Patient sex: M
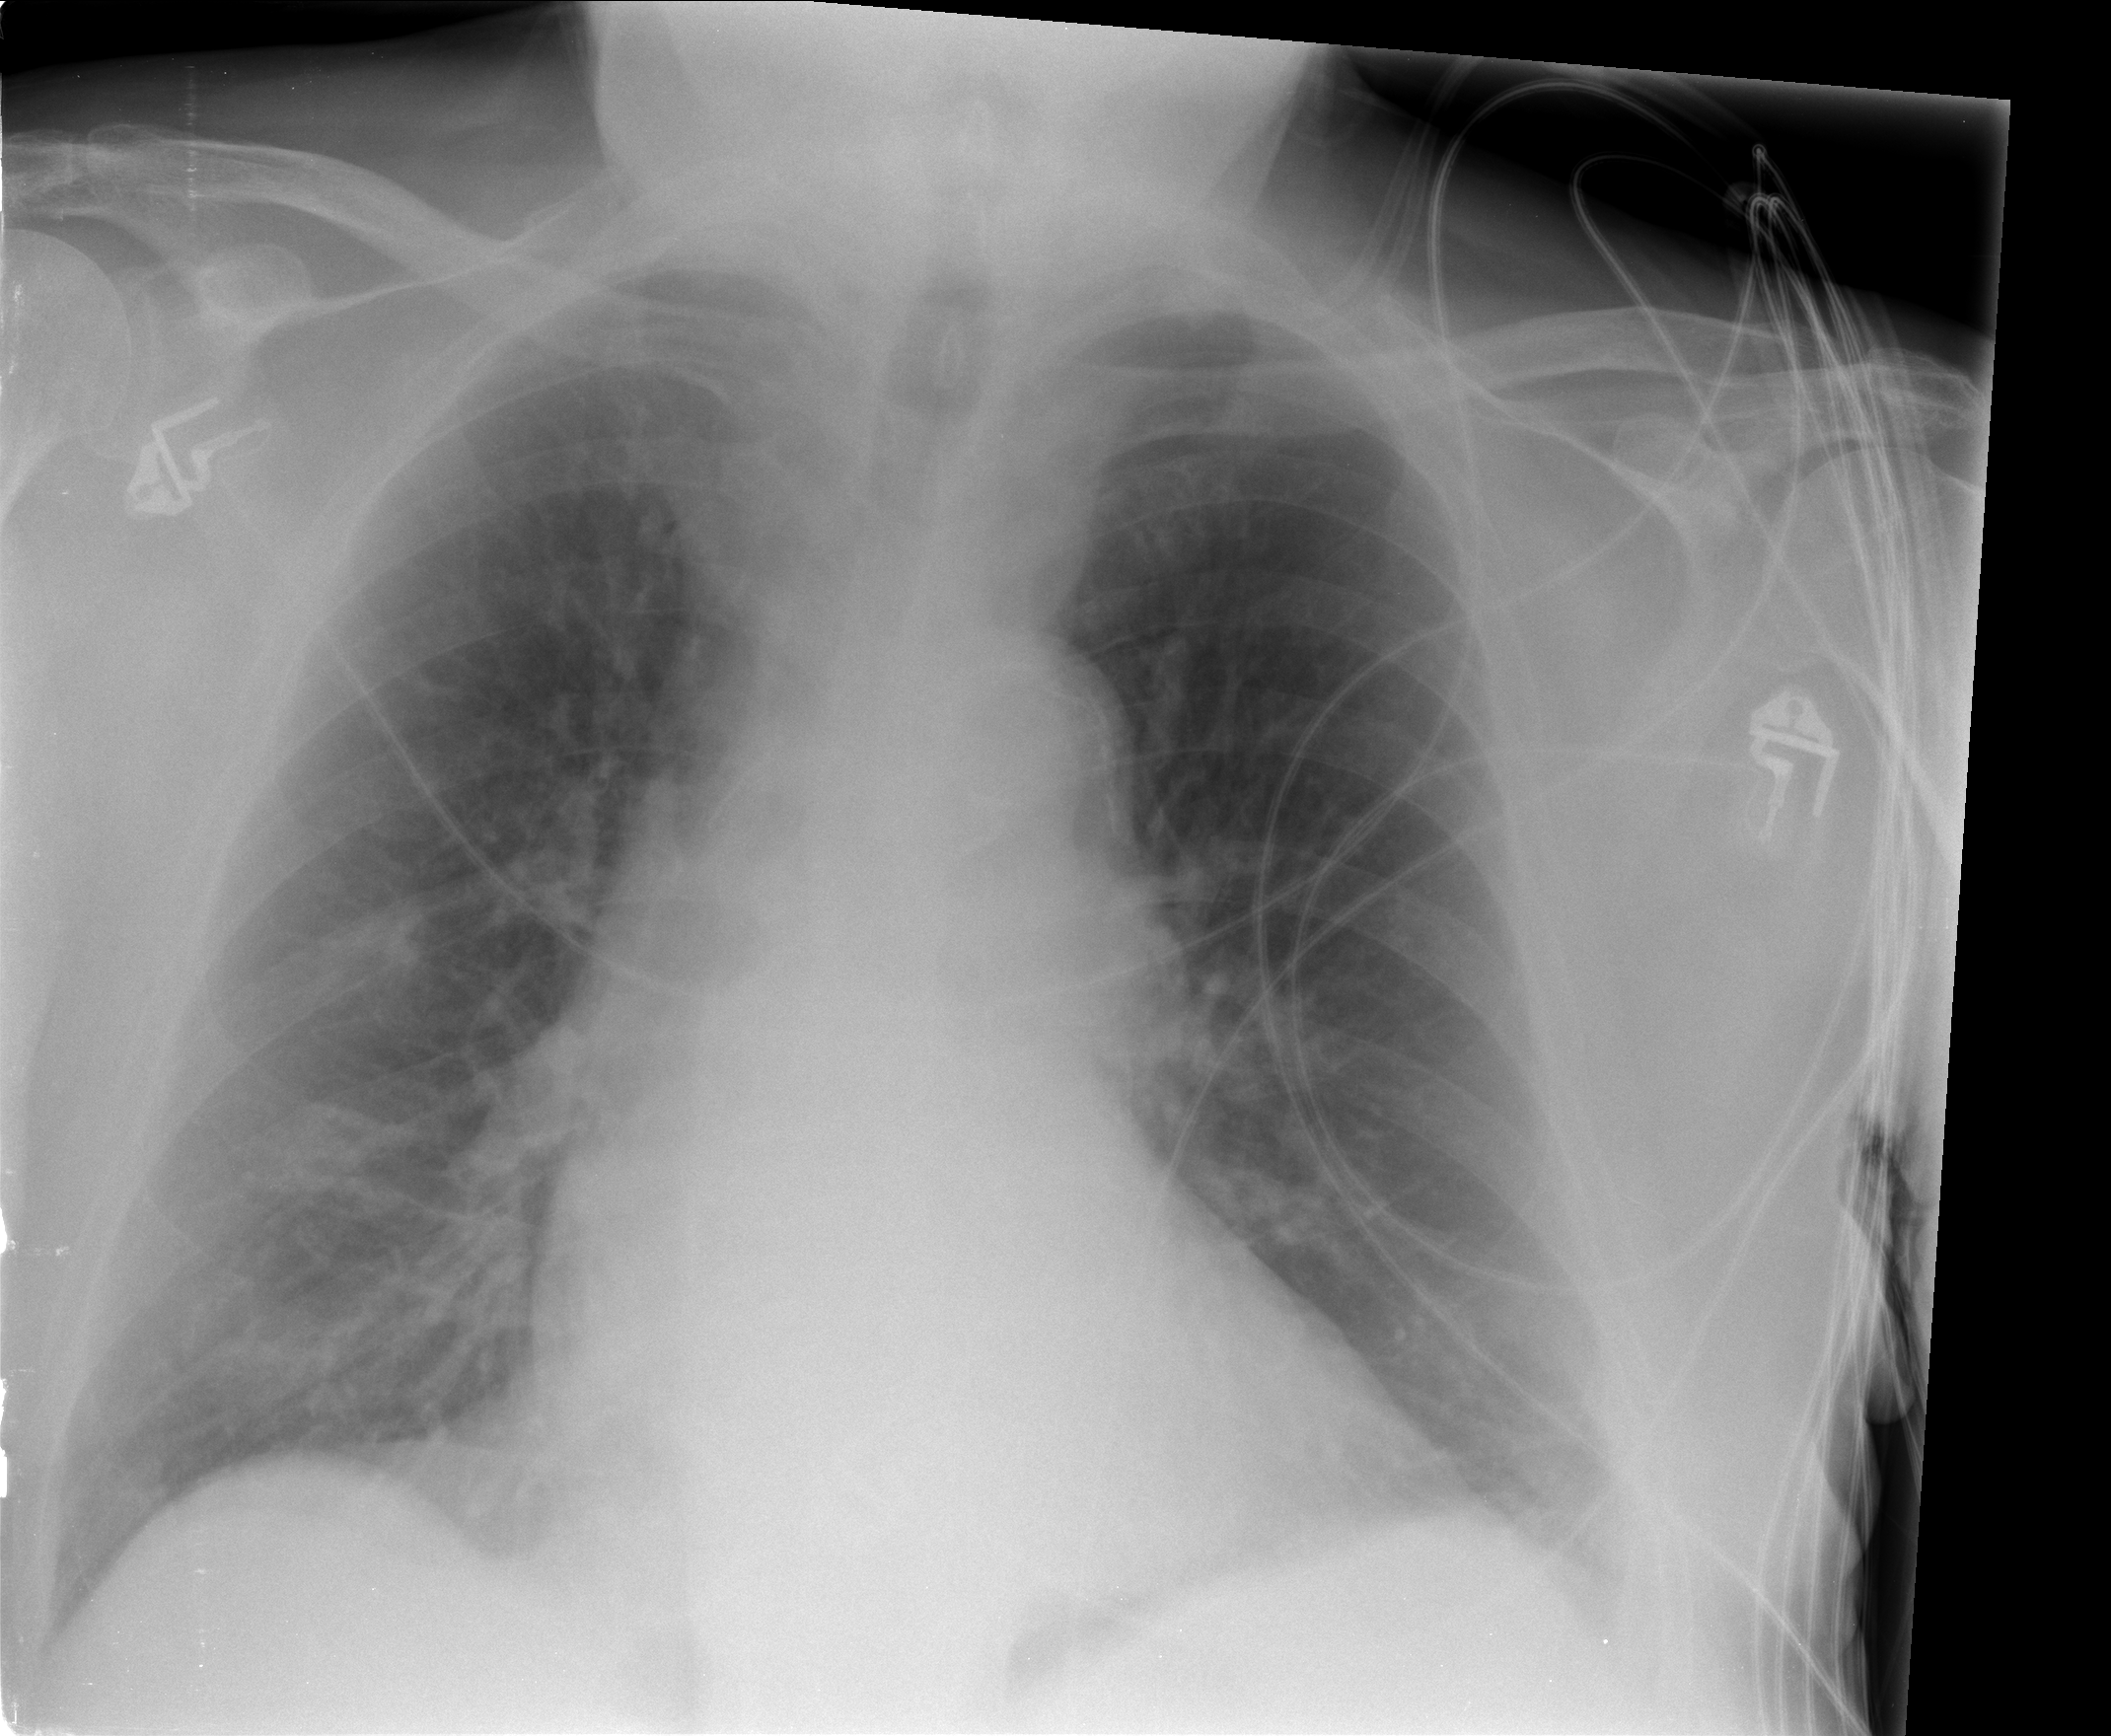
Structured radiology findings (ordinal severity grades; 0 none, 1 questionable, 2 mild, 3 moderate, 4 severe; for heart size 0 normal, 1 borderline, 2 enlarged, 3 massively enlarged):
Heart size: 1
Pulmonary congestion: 0
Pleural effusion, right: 0
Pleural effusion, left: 1
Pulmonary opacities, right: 0
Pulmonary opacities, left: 0
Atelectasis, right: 0
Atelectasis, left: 2